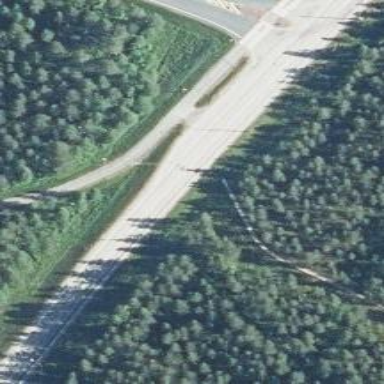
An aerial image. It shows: Nordic path road.